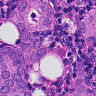
Metastatic tissue present: yes